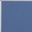
Piece: xx